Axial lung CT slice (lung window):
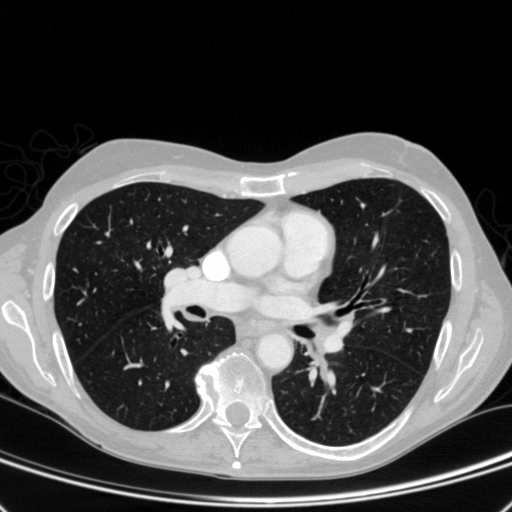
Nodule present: no